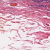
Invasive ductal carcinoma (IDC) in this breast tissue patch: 1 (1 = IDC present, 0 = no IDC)